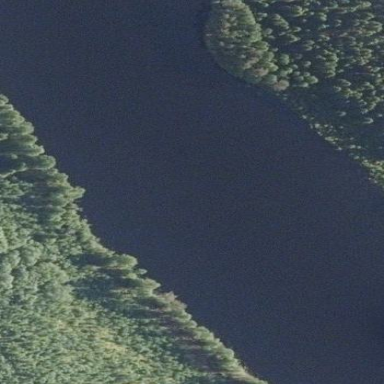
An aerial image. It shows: Serene view of water in the natural setting.